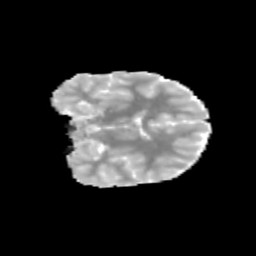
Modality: MD
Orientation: coronal
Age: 11
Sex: female
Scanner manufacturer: siemens
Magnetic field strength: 3 T
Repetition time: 3.8 s
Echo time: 0.07 s